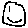
Label: smiley face